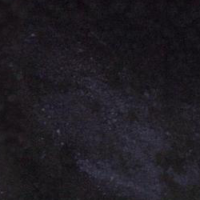
EUNIS habitat code: 48
Species observed at this site:
Saxifraga aizoides